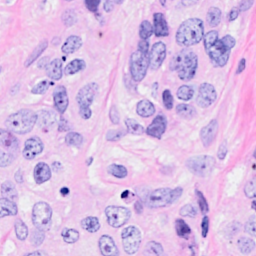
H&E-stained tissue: Breast